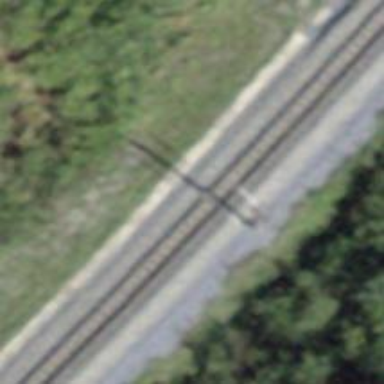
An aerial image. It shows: Narrow-gauge railway track with 1 electrified contact line.